Question: I am using jQuery UI for opening the popup, I wanted to refresh the parent window once the window is closed.
In jQuery the code is
'''
$("#submitBtn").click(function(){
location.reload();
});
'''
Then the page appears with the below window. The URL is https. How I can avoid this.

Thank you for help in advance, please let me know if any additional information required.
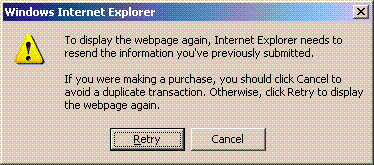
Answer: For my situation I have removed the reload() option and used jQuery .load function.
'''
("#refreshDiv").load("actionName #refreshDiv");
'''
it worked.